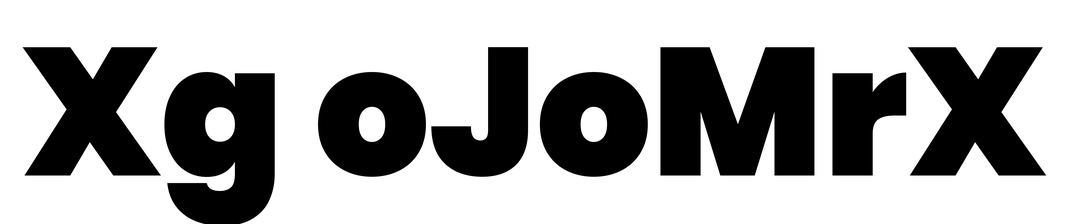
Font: Poppins-Black